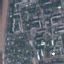
Land use / land cover: Residential